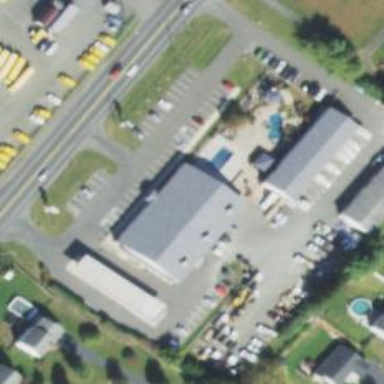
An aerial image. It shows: Swimming pool shop.